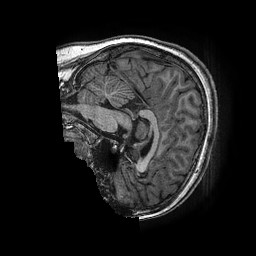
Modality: T1w
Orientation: sagittal
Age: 13
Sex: male
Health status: ill
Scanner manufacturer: ge
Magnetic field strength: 3 T
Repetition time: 0.0077 s
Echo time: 0.003436 s